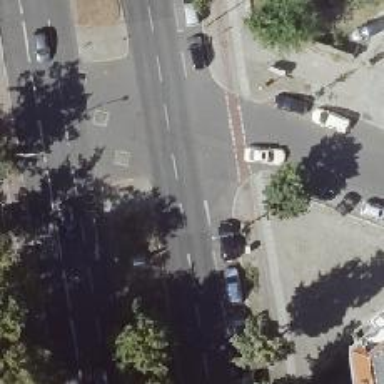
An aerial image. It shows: Uncontrolled crossing on footway with pedestrian island.